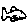
Label: fish